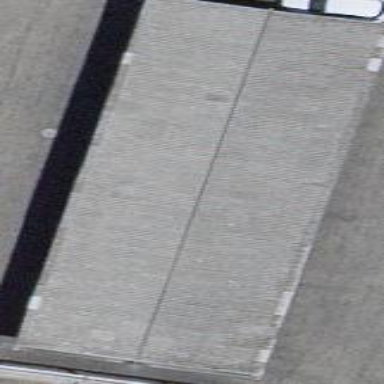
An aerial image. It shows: View of roof of building.